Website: home-depot
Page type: delivery-shipping
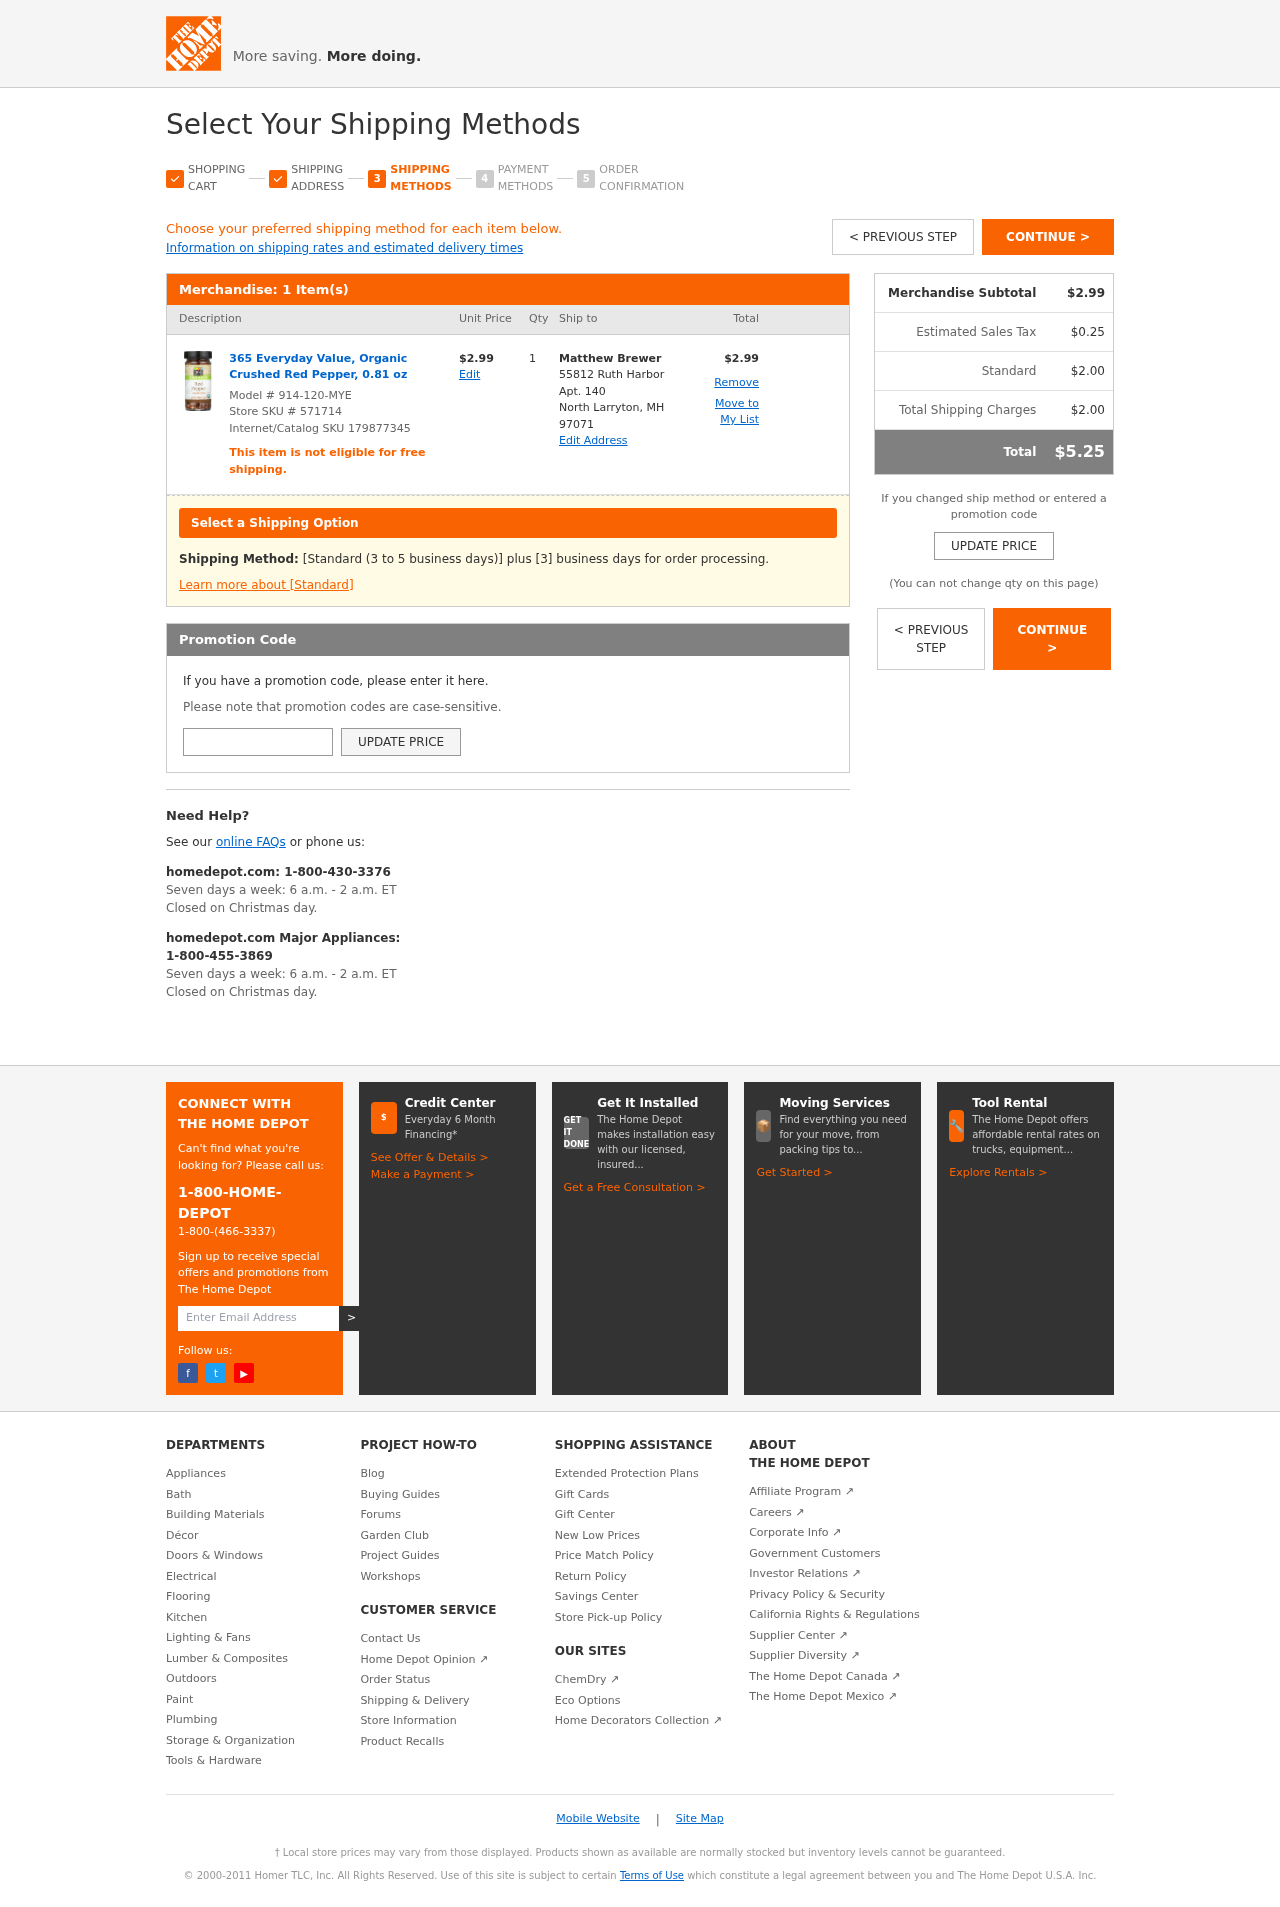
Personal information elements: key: PII_CITY_STATE_ZIP
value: North Larryton, MH 97071
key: PII_FULLNAME
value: Matthew Brewer
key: PII_PROMO_CODE
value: FALL71
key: PII_STREET
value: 55812 Ruth Harbor Apt. 140
Product elements: key: PRODUCT1_NAME
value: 365 Everyday Value, Organic Crushed Red Pepper, 0.81 oz
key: PRODUCT1_PRICE
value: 2.99
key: PRODUCT1_QUANTITY
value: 1
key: PRODUCT_MODEL_NUMBER
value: Model # 914-120-MYE
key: PRODUCT1_LINE_TOTAL
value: $2.99
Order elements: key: ORDER_NUM_ITEMS
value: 1 Item(s)
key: ORDER_SUBTOTAL
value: $2.99
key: ORDER_TAX
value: $0.25
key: ORDER_SHIPPING_COST
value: $2.00
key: ORDER_SHIPPING_TOTAL
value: $2.00
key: ORDER_TOTAL
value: $5.25
Other elements: key: STORE_SKU
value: Store SKU # 571714
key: INTERNET_SKU
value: Internet/Catalog SKU 179877345